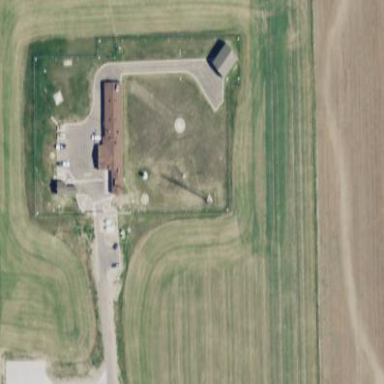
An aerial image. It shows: Military area enclosed by fence.